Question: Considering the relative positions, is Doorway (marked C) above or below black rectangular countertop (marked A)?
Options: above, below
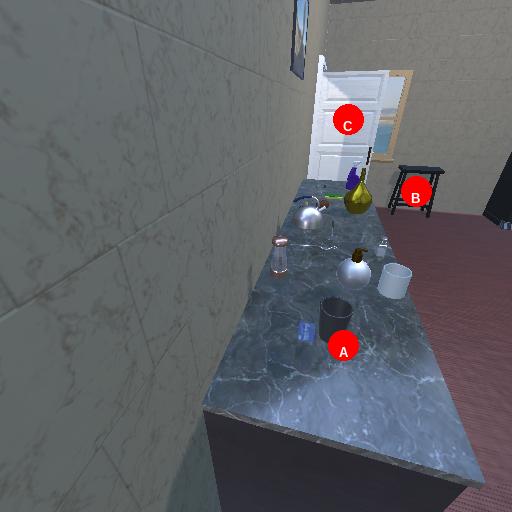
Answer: above